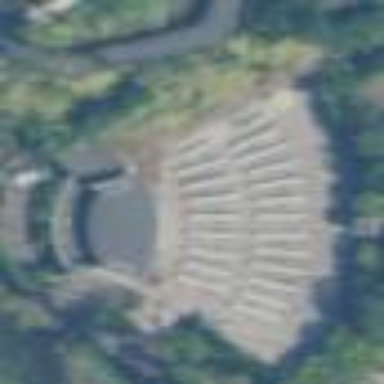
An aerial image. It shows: Theatre.